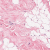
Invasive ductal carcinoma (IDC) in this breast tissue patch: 0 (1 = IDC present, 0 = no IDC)